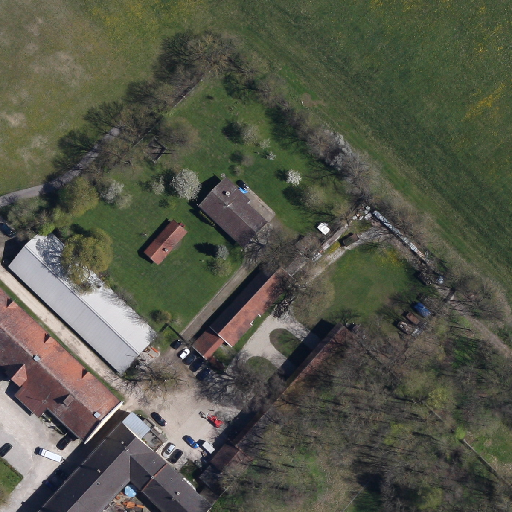
Referring expression: paved road along with tree